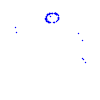
Particle: kaon